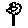
Label: flower